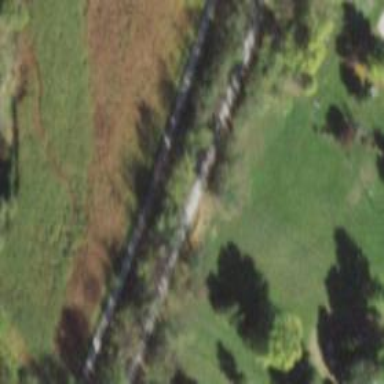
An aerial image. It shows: Disused railway.